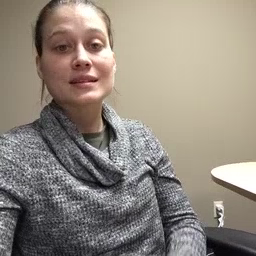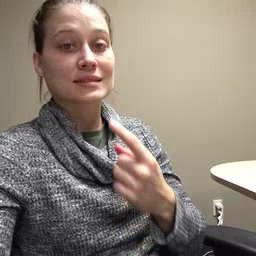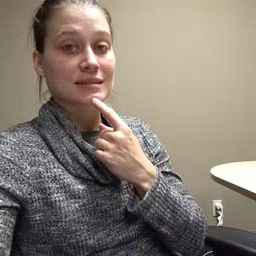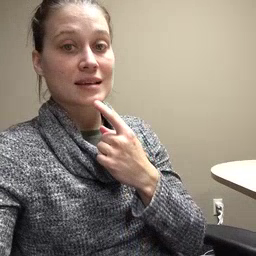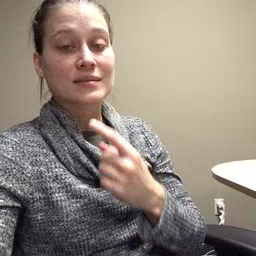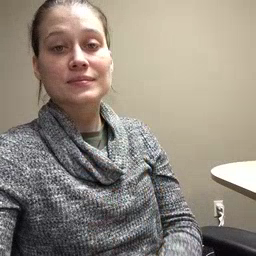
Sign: say